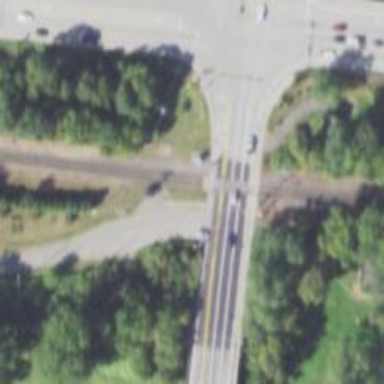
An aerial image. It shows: Railway crossing with lights and barriers.